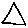
Label: triangle